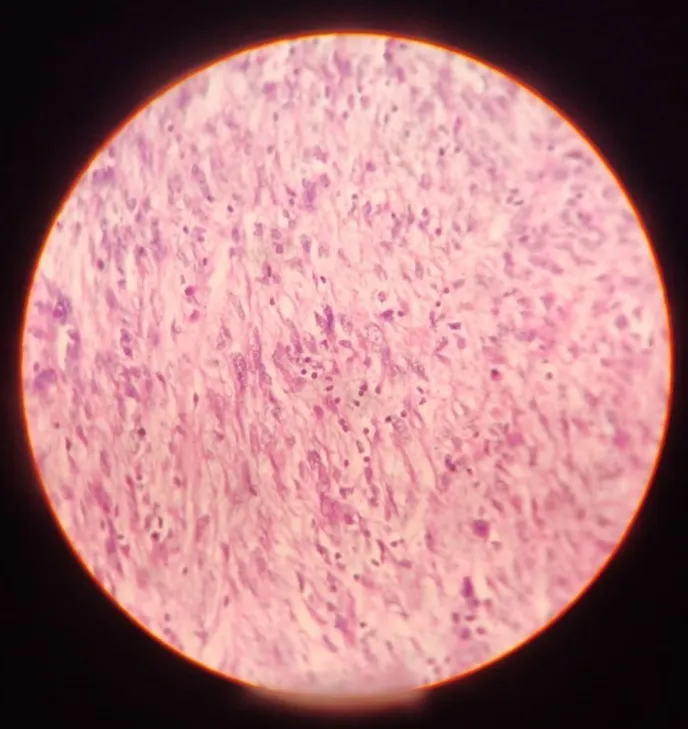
40x magnification | haematoxylin and Eosin stained section. Image shows interlacing bundles of smooth muscle cells in well vascularised stroma. No atypical mitotic figures seen. Multiple sections examined that showed minimal inflammatory infiltrate.
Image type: pathology (h&e)